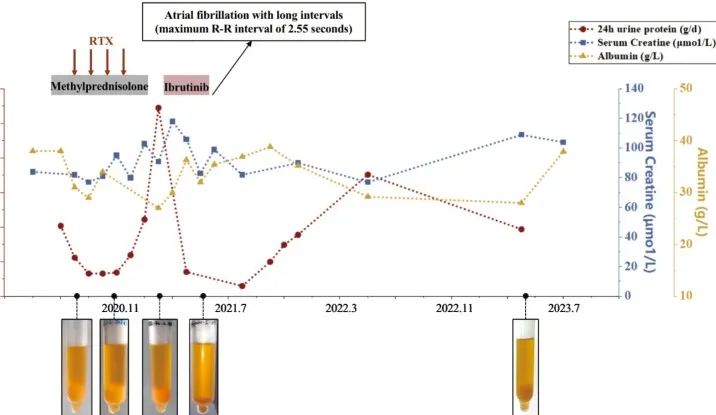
Diagnostic evaluation and clinical course of Case 1. (D) Clinical course in case 1 with associated pertinent laboratory values from time of diagnosis to last follow-up.
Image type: chart (chart)